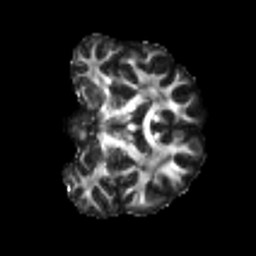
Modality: FA
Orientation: coronal
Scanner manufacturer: siemens
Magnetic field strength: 3 T
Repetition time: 4 s
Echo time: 0.0594 s